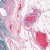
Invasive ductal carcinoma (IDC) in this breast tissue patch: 0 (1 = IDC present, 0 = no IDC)